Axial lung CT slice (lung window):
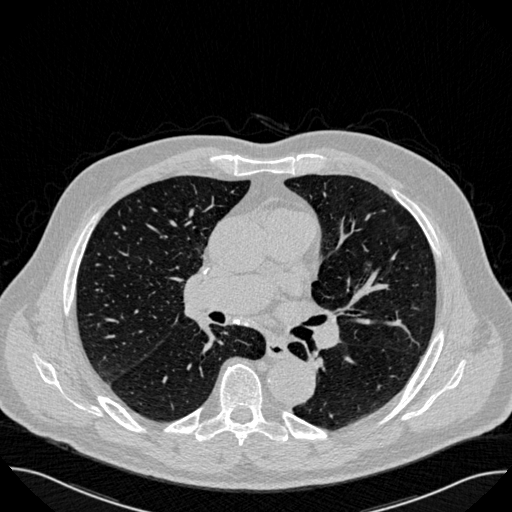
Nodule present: no